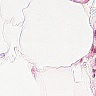
Metastatic tissue present: no